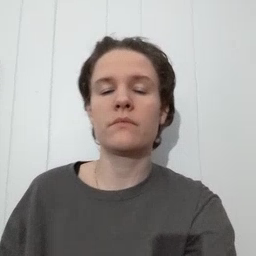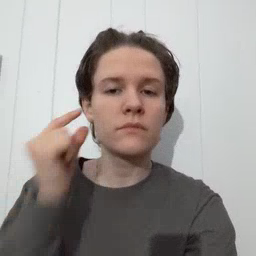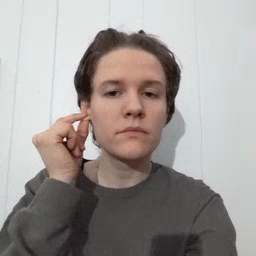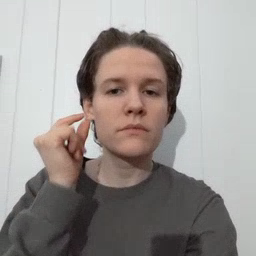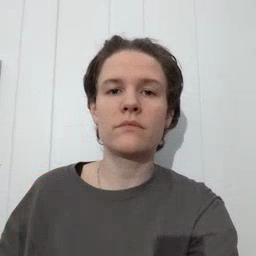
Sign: ear